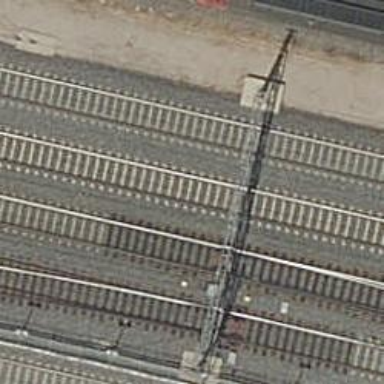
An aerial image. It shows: Railway switch.